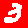
Digit: 3